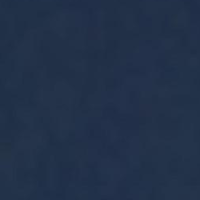
EUNIS habitat code: 14
Species observed at this site:
Milvus milvus
Fulica atra
Cygnus olor